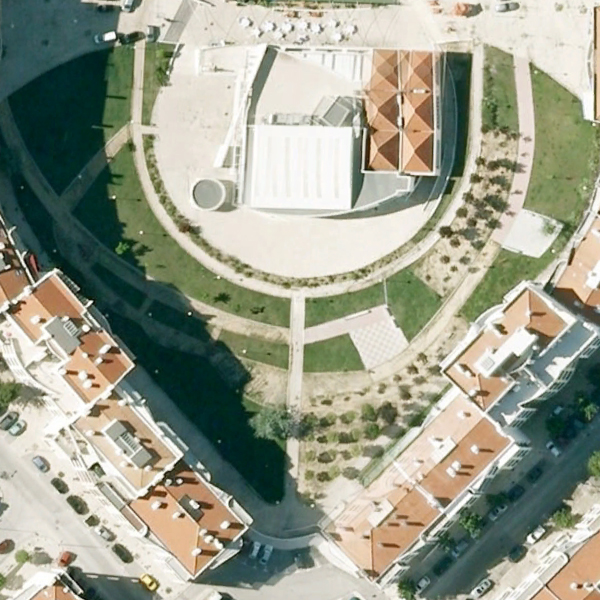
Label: Square